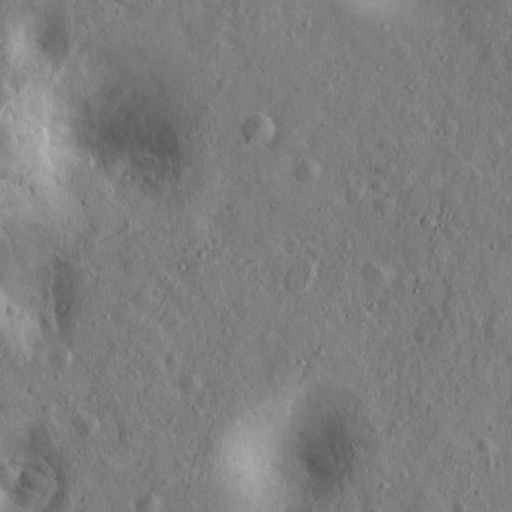
Objects detected: cone, cone, cone, cone